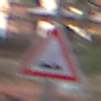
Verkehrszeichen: UnebeneFahrbahn
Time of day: MorningAfternoon
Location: Outdoor (Suburban)
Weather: PartlyCloudy
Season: NotSpecified
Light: Natural